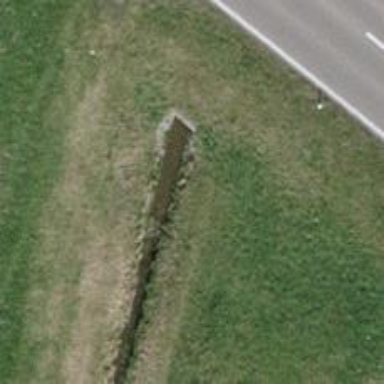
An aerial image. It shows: There is tunnel.